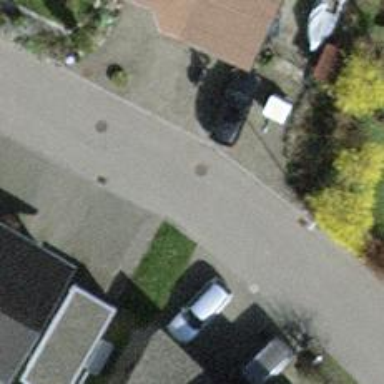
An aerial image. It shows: Paved residential road.